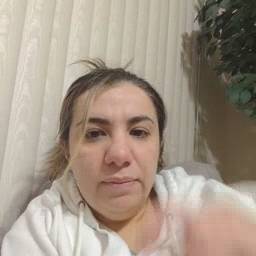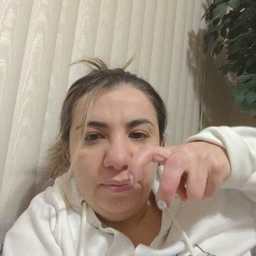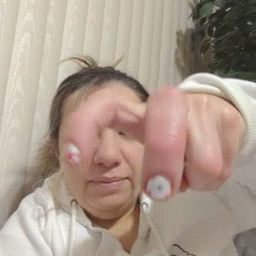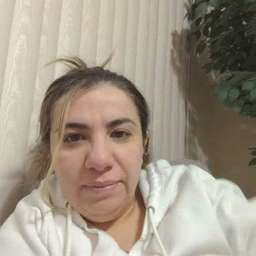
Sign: ride